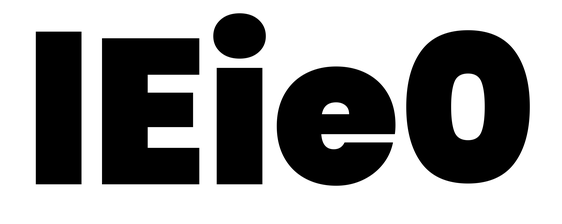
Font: Poppins-Black